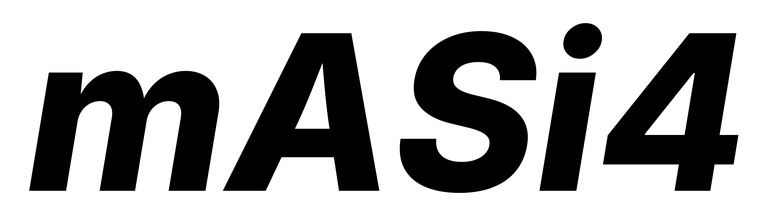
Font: Inter-Italic_ExtraBold_Italic